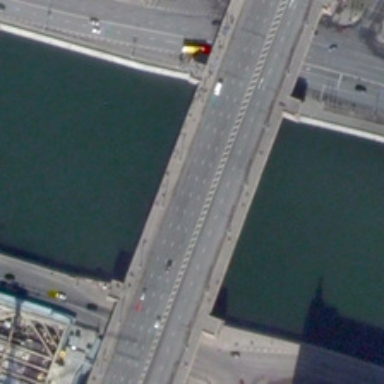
A bridge connects the two sides of the river .